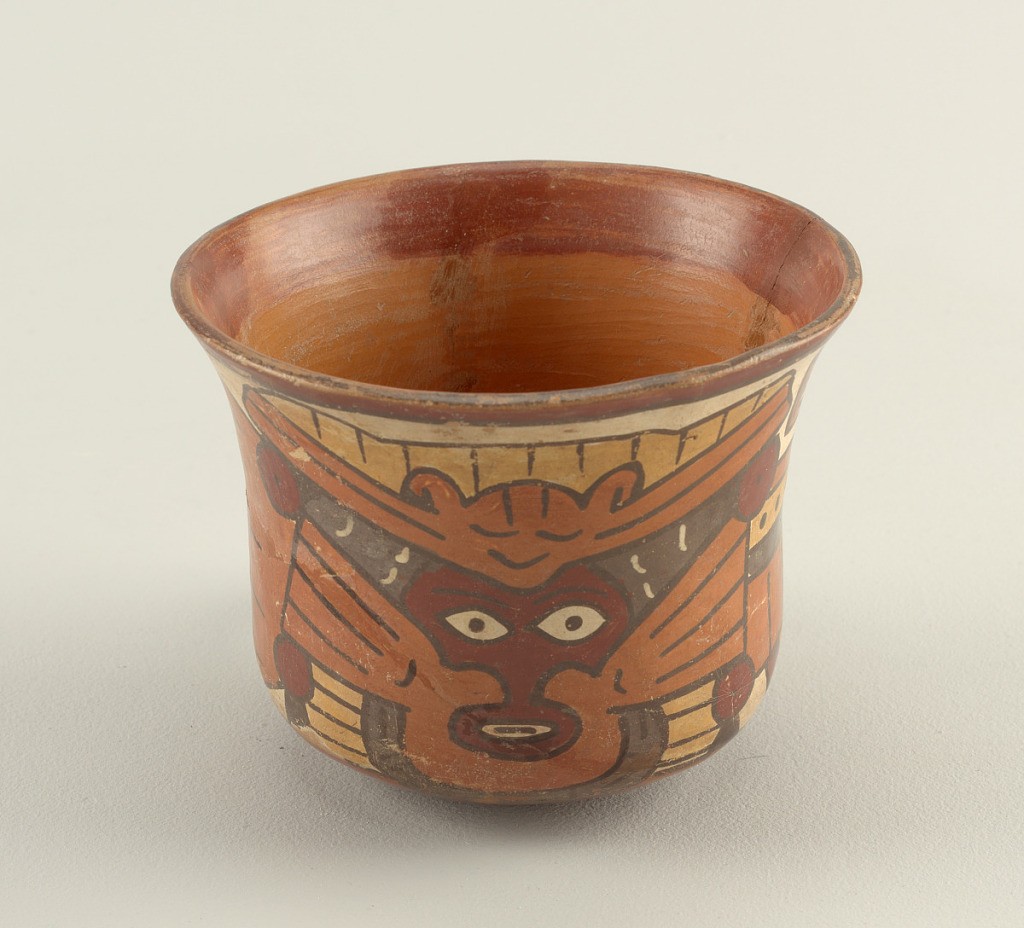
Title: Beaker
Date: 400–600
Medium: Slip-decorated earthenware
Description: Concave, flaring sides, and flat bottom. Body covered in white slip and painted with large face of snake with bat headdress, and horizontally displayed body with spiny, curling tail.